Field crop: tomato
Growth stage: 2
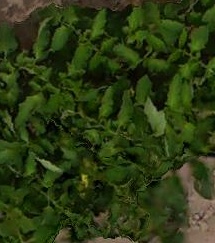
Species: tomato